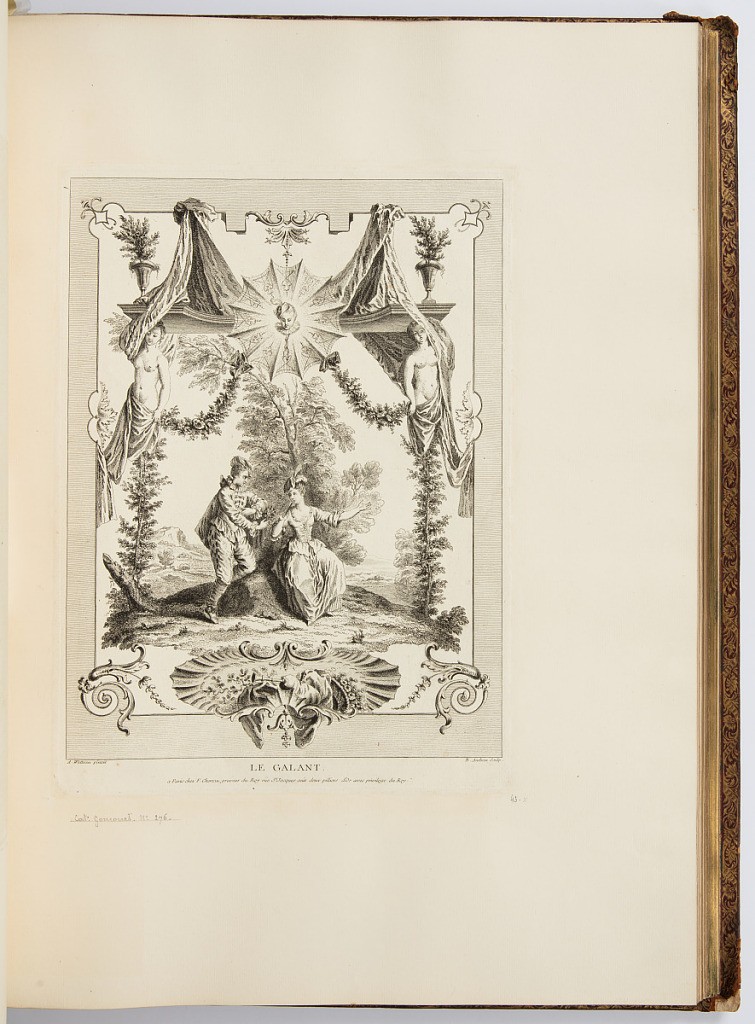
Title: LE GALANT
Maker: Antoine Watteau, French, 1684–1721
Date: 1723-1735
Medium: Etching on laid paper
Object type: Bound print
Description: Page of arabesque ornamentation framing a central vignette of a well-dressed couple in a landscape, with the standing man holding out a bouquet of flowers to a seated woman who brings a folded fan to her face. The scene is framed by caryatids, a theatrical mascaron, drapery, vases, and scrolls. The plate is signed.